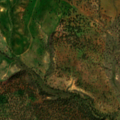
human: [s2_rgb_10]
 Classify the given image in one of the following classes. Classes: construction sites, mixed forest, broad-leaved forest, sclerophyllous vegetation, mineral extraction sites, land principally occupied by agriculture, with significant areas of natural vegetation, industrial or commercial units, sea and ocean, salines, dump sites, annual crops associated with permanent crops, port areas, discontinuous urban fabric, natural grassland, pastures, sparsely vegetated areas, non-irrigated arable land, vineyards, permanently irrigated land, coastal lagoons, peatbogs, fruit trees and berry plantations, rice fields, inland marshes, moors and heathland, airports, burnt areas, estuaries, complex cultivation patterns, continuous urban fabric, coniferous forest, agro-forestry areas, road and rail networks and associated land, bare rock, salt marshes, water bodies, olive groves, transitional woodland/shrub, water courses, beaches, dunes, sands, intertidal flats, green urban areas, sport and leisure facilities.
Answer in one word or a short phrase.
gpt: non-irrigated arable land, pastures, agro-forestry areas, broad-leaved forest